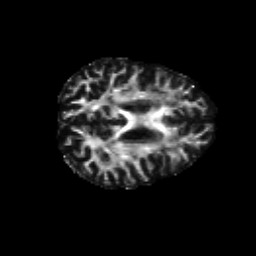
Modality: FA
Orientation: axial
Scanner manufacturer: siemens
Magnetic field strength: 3 T
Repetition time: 6.8 s
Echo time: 0.093 s